Question: I have the following input:
'''
<input ui-jq="daterangepicker" ui-options="{
format: 'YYYY-MM-DD',
startDate: '2013-01-01',
endDate: '2013-12-31'
}" ng-model="dateRange" class="form-control w-md" />
'''
With the following controller:
'''
app.controller('AnalyticDashboardController', ['$http', '$scope','$sessionStorage','$log','Session','api','activityService', function ($http, $scope, $sessionStorage,$log, Session, api,activityService) {
$scope.dateRange = 'None';
}]);
'''
However when changing the value the 'dateRange' value is not changed.

So my question is how do i get the value of this dateRange?
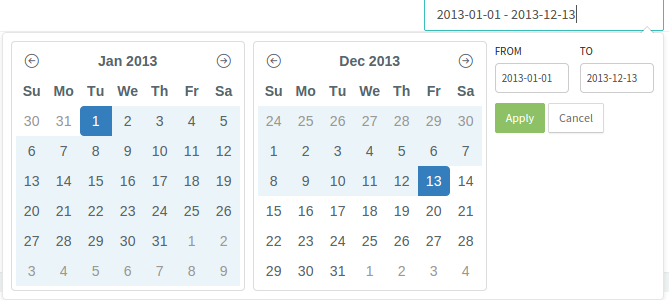
Answer: change your HTML like this
'''
<input ui-jq="daterangepicker" ui-options="dateRangeOptions" ng-model="dateRange" class="form-control w-md" />
'''
and the dateRange must have "startDate" and "endDate"
'''
app.controller('AnalyticDashboardController', ['$http', '$scope','$sessionStorage','$log','Session','api','activityService', function ($http, $scope, $sessionStorage,$log, Session, api,activityService) {
$scope.dateRangeOptions = {
format: "YYYY-MM-DD",
min: "2015-05-01"
};
$scope.dateRange = {
startDate: '2015-05-01',
endDate: '2015-05-30'
};
}]);
'''